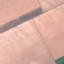
Land use / land cover: AnnualCrop